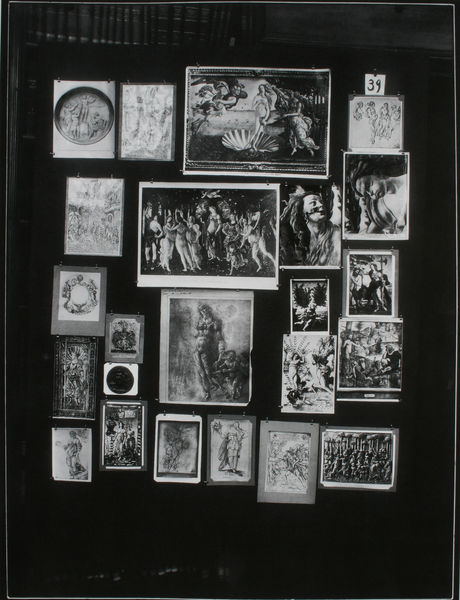
Titel: Der Bilderatlas Mnemosyne - Tafel 39
Künstler: Aby Warburg
Standort: London
Institution: Warburg Institute ©
Schlagwörter: akt, blätter, dunkel, gemälde, körper, mann, nackt, wasser, weiß, akte, frauen, menschen, fenster, frau, glas, grau, männer, schaufenster, schwarz, zeichnung, alt, regal, wand, bibel, rahmen, schale, figur, england, renaissance, schön, oval, rund, tondo, deutschland, bilder, bilderrahmen, bücher, fotos, papier, sammeln, formen, laden, tafel, karten, frühling, collage, galerie, foto, fotografie, photographie, rechtecke, buch, schwarzweiss, seite, photo, skulpturen, hubi, zahl, christus, venus, bibliothek, sammlung, muschel, kabinett, museum, bildergalerie, london, hängung, reproduktion, format, quadrat, nummer, anordnung, geburt, motive, rahemn, zeichnungen, rondell, leonardo, da vinci, wnd, hamburg, tafeln, atlas, botticelli, primavera, fotografien, photos, postkarten, geburt der venus, kunstwerke, warburg, photographien, zusammenstellung, kupferstiche, aby warburg, aby, pinnwand, reproduktionen, formate, historiker, printemps, 39, bottichelli, botichelli, botticheli, fotgrafieen